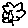
Label: flower